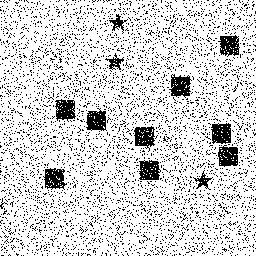
Squares: 9
Triangles: 0
Stars: 3
Total shapes: 12